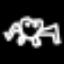
Label: frog